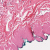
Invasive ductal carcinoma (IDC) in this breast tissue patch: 0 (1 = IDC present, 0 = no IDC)